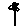
Label: flower